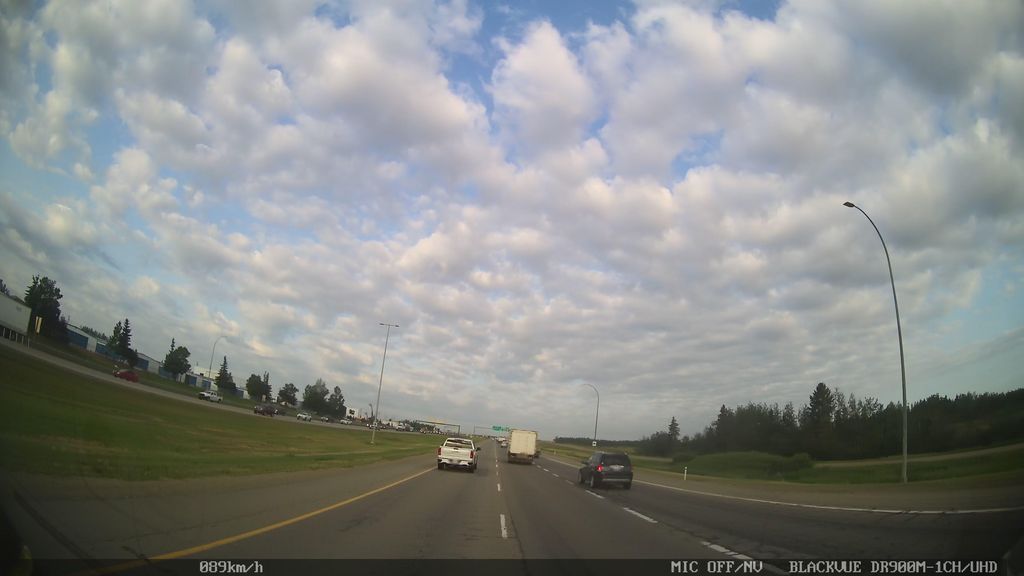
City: edmonton